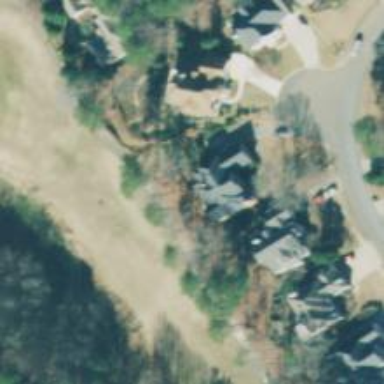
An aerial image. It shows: Path designated for golf carts.